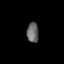
Tissue: lung
Cell type: T cells
Senescence score: 0.5426
Nuclear area (px): 236
Mean DAPI intensity: 100.097